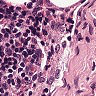
Metastatic tissue present: no